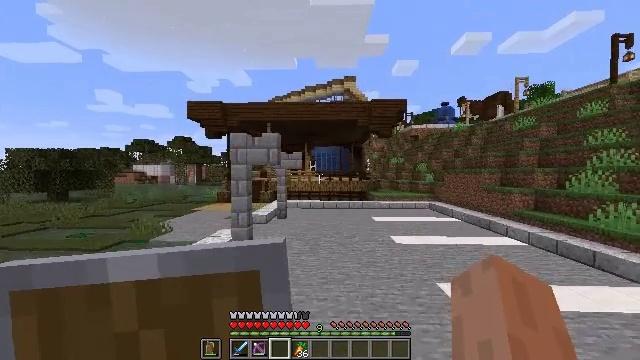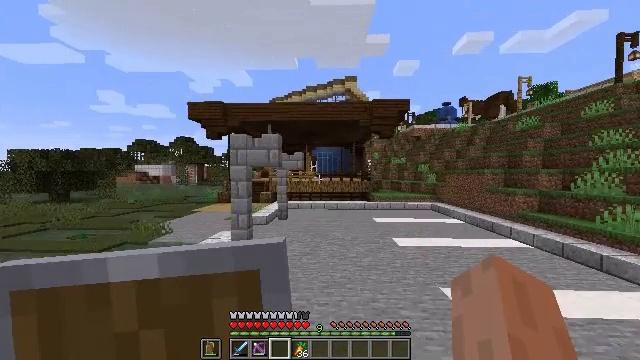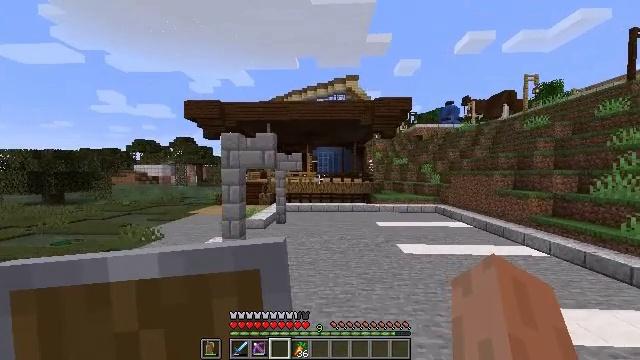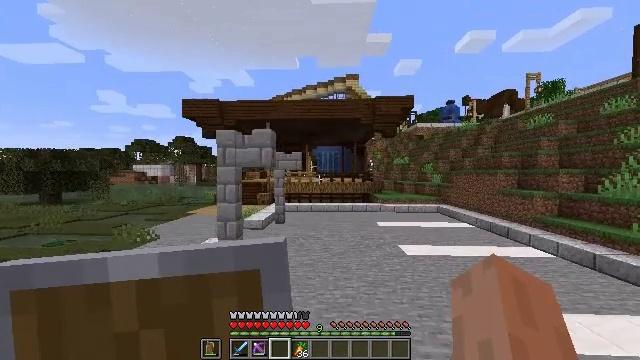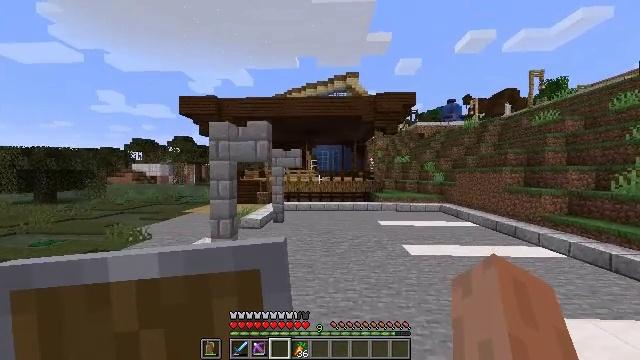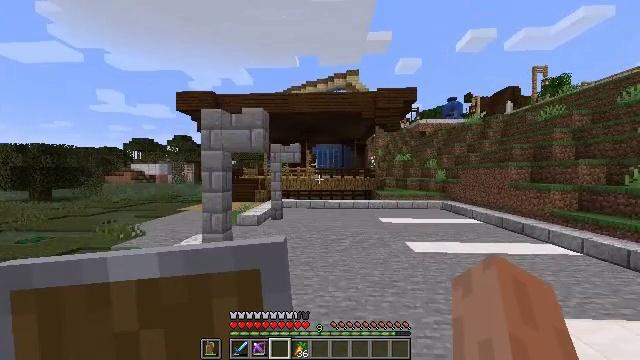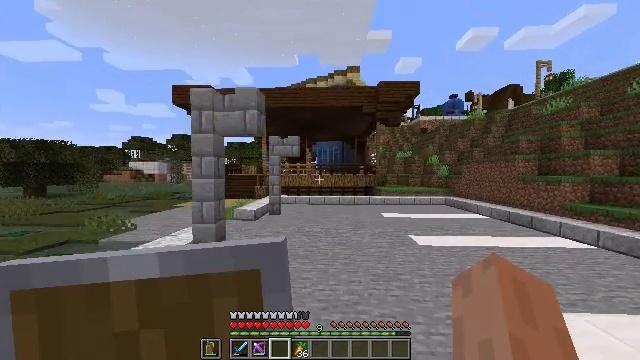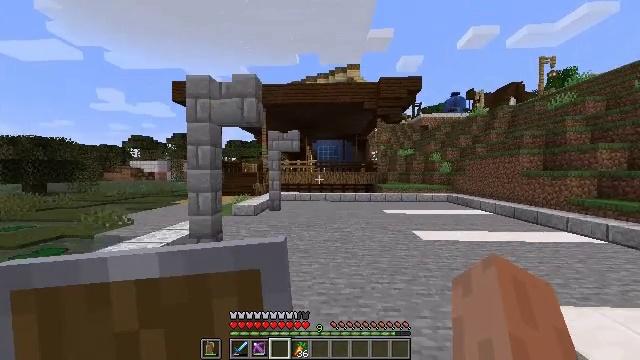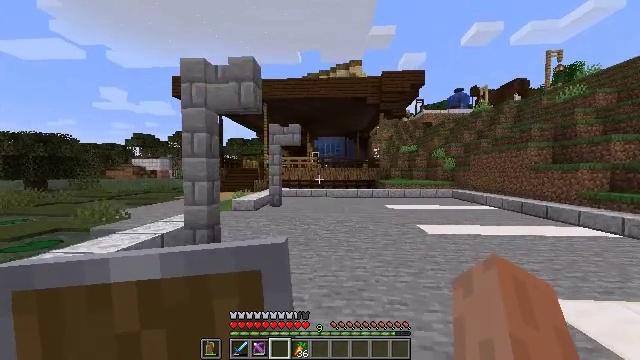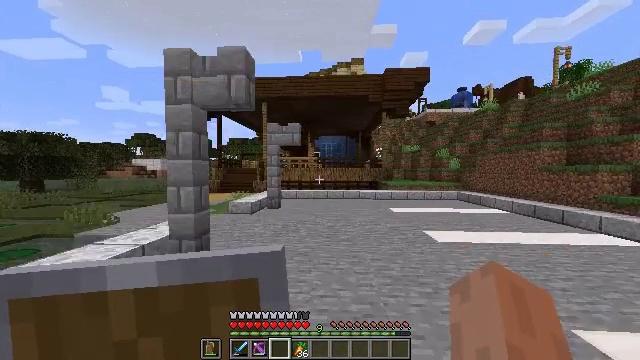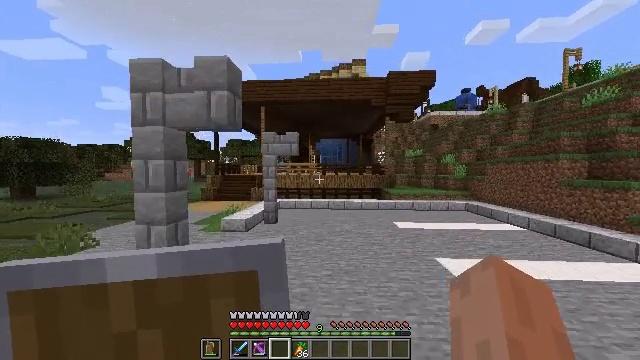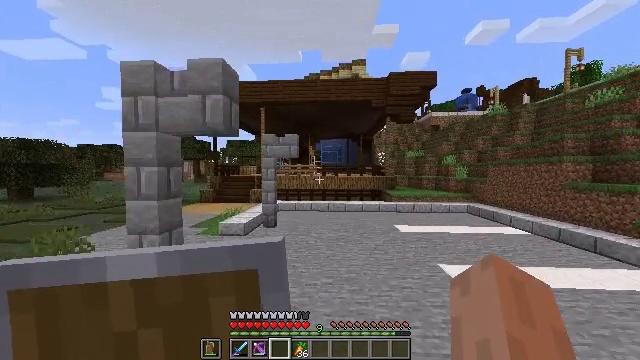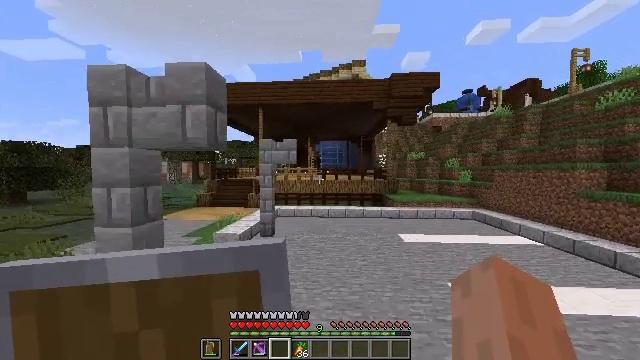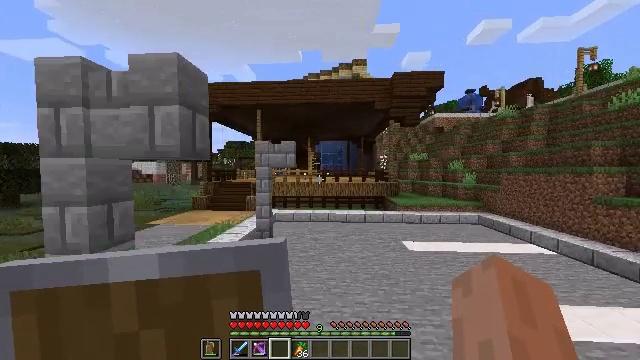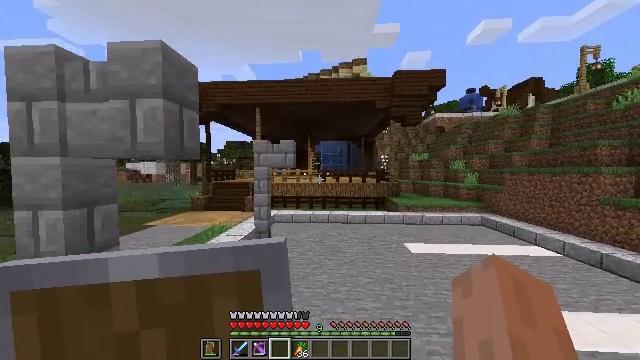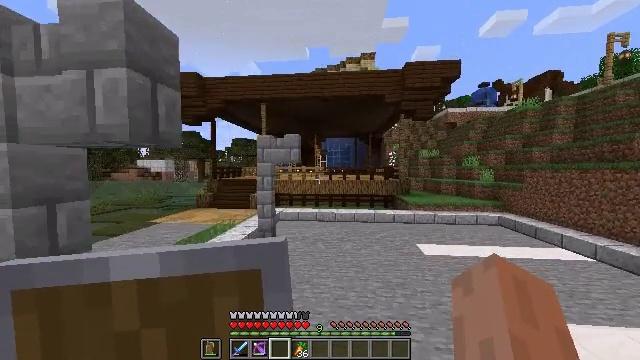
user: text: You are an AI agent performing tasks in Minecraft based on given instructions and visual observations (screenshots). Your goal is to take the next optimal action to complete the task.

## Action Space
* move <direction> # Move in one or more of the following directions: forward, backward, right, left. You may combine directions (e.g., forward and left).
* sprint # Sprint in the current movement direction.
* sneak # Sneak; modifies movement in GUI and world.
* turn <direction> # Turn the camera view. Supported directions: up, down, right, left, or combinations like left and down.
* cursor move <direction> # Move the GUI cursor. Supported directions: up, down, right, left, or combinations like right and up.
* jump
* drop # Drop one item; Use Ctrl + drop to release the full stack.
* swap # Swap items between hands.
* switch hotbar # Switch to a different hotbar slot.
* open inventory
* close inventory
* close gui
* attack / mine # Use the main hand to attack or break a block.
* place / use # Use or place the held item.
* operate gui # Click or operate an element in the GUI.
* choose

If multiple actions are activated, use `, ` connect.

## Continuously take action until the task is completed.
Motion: motion action
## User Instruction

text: Break the existing planks.
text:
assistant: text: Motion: move forward, jump
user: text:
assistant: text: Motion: move forward, jump
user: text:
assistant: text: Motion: move forward, jump
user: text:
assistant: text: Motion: move forward, jump
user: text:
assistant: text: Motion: move forward, jump
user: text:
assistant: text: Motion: move forward, jump
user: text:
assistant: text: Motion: move forward, jump
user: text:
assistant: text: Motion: move forward, jump
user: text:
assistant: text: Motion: move forward, jump
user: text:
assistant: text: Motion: move forward, jump
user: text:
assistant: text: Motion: move forward, jump
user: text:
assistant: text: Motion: move forward, jump
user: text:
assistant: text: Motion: move forward, jump
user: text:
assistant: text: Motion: move forward, jump
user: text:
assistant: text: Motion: move forward, turn left, jump
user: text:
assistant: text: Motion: move forward, turn left and down, jump
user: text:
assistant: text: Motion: move forward, turn left and down, jump
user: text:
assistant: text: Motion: move forward, jump
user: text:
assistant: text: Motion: move forward, jump
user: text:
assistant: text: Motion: move forward and move left, jump
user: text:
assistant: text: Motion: move forward and move left, jump
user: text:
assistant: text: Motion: move forward and move left, jump
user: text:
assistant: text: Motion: move forward and move left, jump
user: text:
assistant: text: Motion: move forward and move left, jump
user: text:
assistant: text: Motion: move forward and move left, turn left, jump
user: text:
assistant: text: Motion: move forward and move left, turn left, jump
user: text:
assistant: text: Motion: move forward and move left, turn left, jump
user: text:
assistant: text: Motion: move forward and move left, jump
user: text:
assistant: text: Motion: move forward and move left, jump
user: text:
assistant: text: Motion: move forward and move left, jump